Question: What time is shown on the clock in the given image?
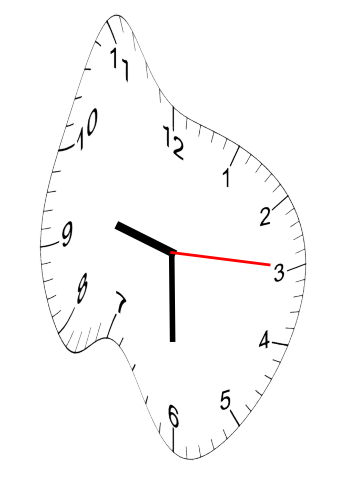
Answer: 09:30:15